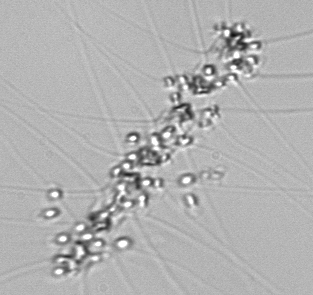
Label: Chaetoceros_didymus_TAG_external_flagellate